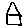
Label: house